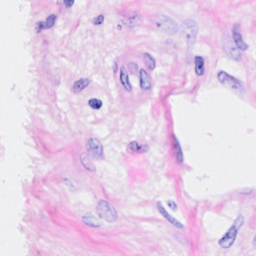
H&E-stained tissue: Breast